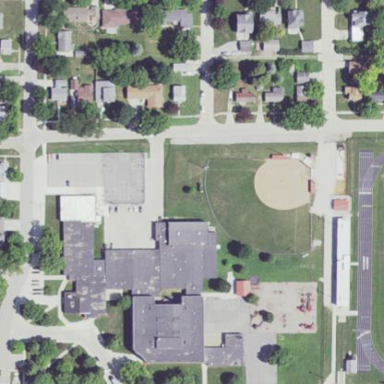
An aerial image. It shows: School.